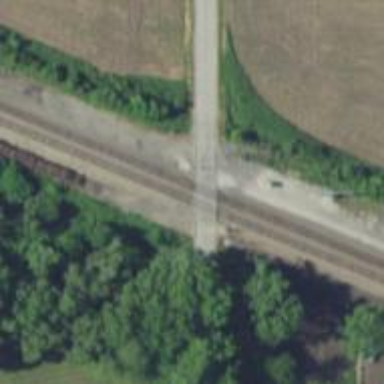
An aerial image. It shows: Railway level crossing.